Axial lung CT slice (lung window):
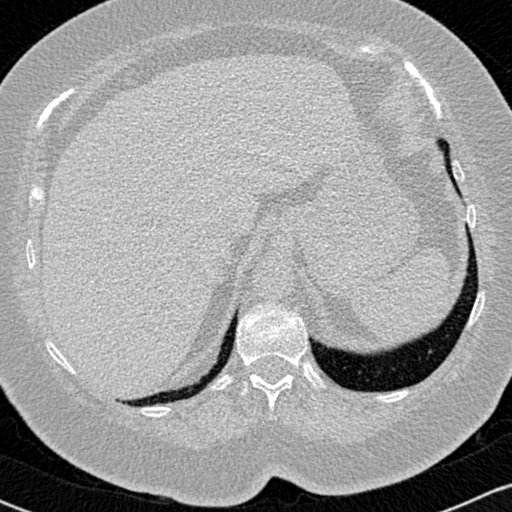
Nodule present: no